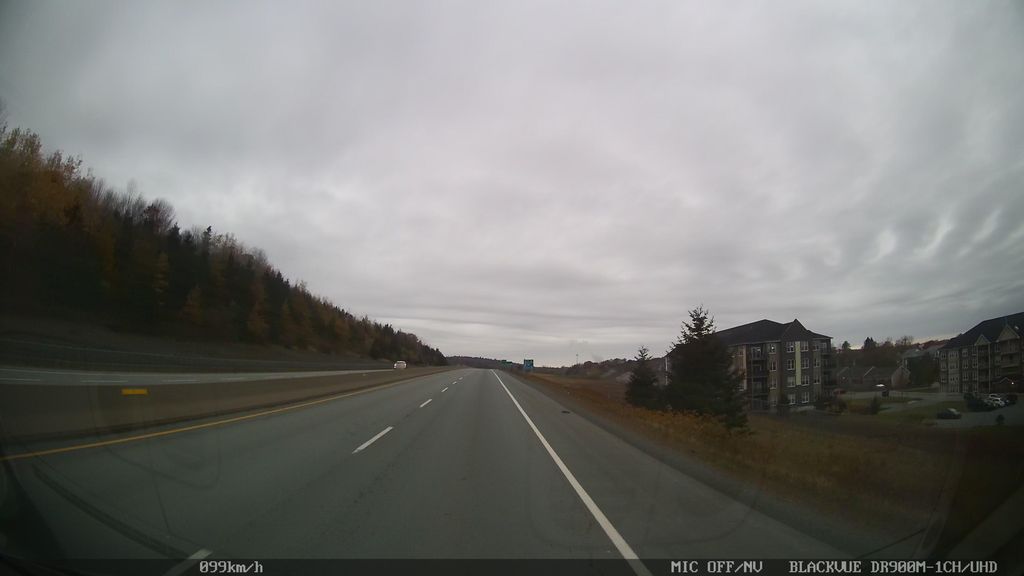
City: halifax